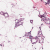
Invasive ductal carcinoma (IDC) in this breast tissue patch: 0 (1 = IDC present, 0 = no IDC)